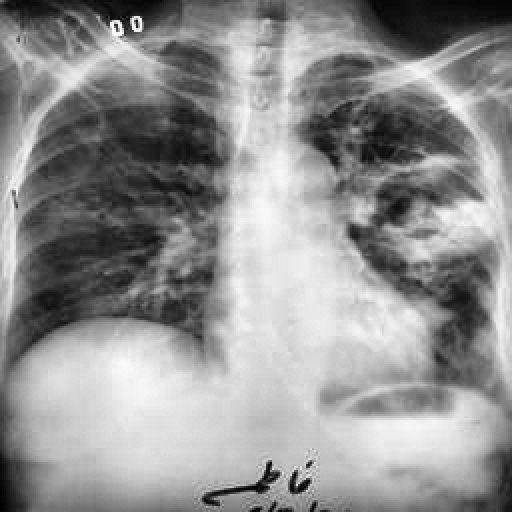
Finding: TUBERCULOSIS